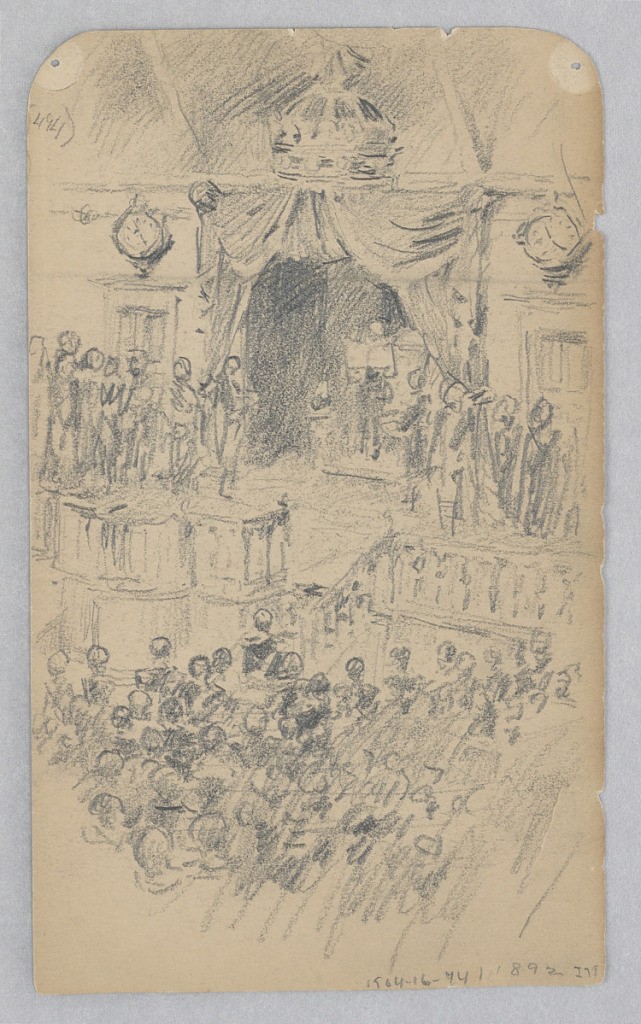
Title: Chamber
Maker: Robert Frederick Blum, American, 1857–1903
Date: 1892
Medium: Graphite, pastel crayon on wove paper
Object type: Drawing
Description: Sketch of a chamber opened for an audience.